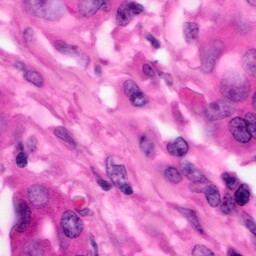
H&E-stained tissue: Pancreatic